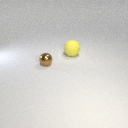
small brown metal sphere to the left of large yellow rubber sphere